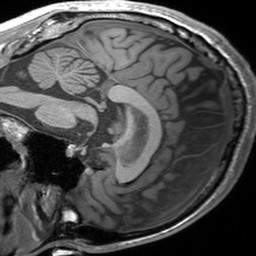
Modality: T1w
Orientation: sagittal
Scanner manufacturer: siemens
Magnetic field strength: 3 T
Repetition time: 1.54 s
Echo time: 0.00234 s